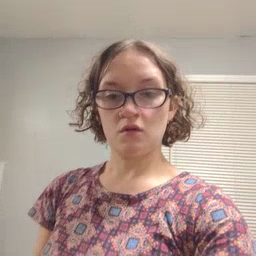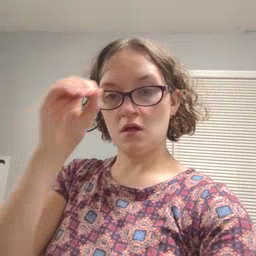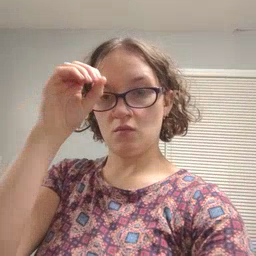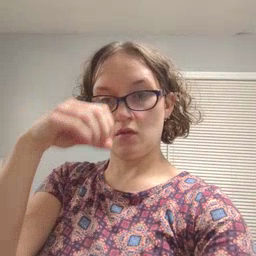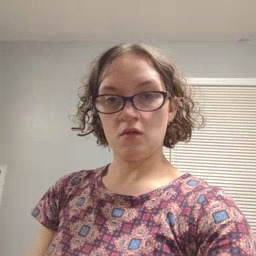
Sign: owl